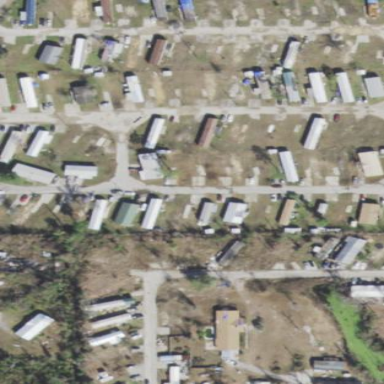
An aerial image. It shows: Residential area designated as trailer park.